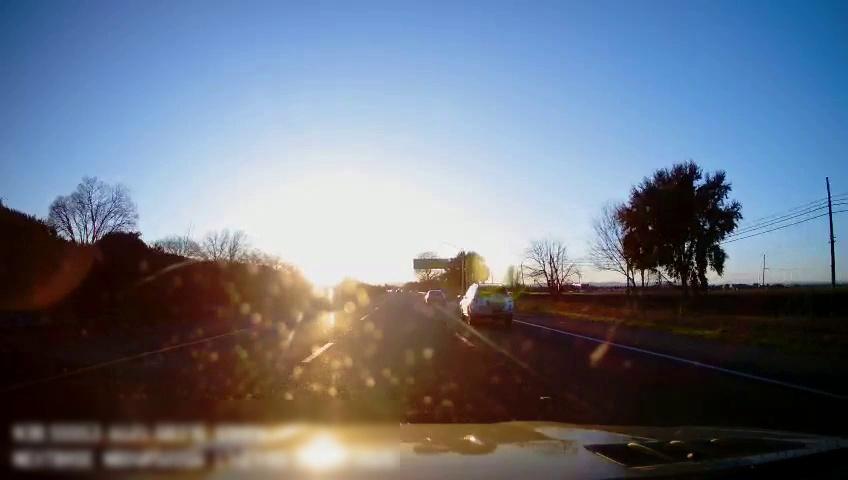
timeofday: Day
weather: Sunny
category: Drivable Space
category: Vehicles | Car
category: Vehicles | SUV
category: Lanes | Alternate Lane
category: Lanes | Current Lane
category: Lanes | Current Lane
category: Lanes | Alternate Lane
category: Traffic | Signs